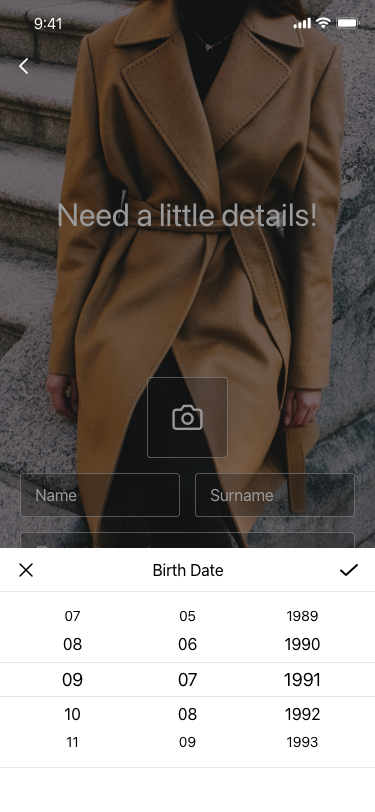
Text in this UI design:
Terms & Conditions